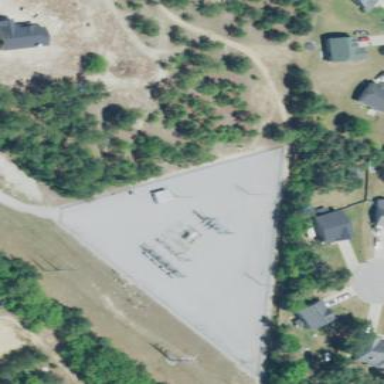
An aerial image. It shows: Distribution level power substation surrounded by fence.